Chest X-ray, PA view. Patient: 45 years old, sex F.
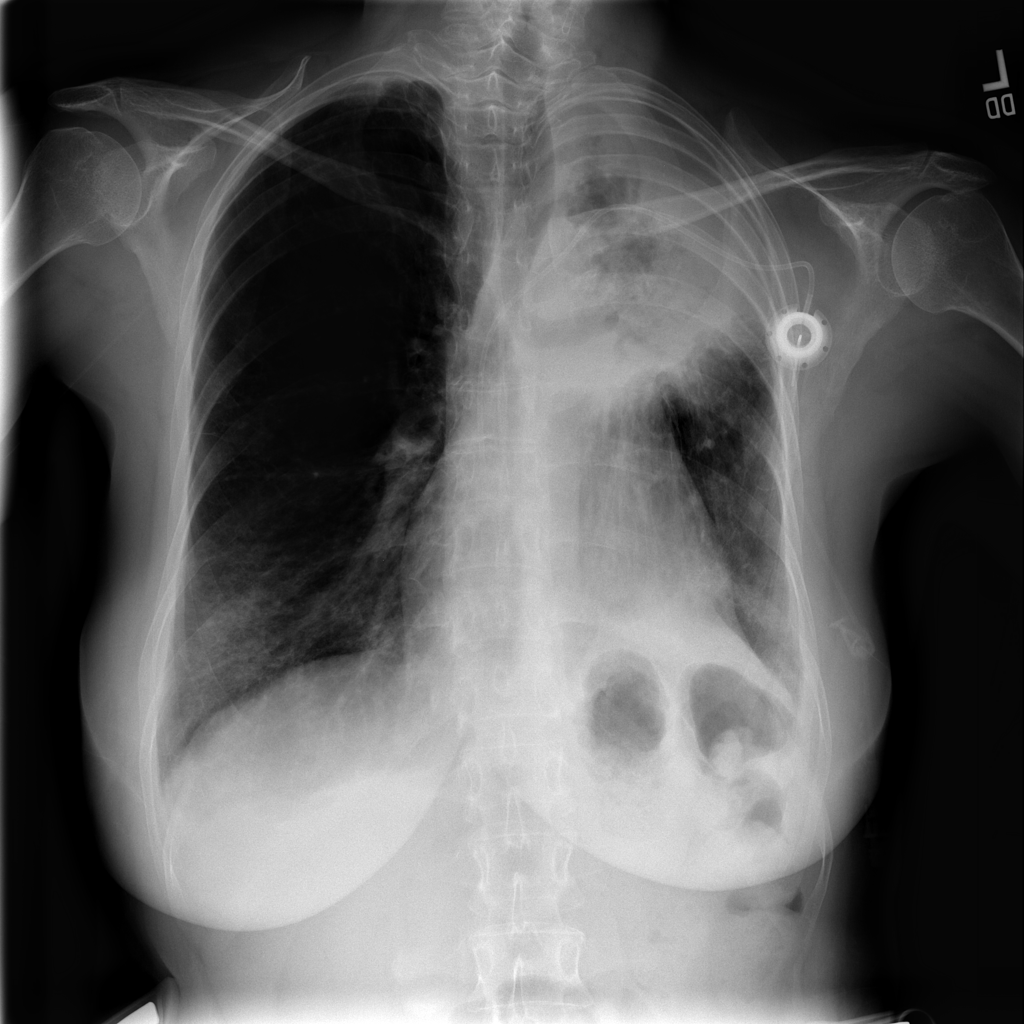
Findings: Consolidation, Infiltration